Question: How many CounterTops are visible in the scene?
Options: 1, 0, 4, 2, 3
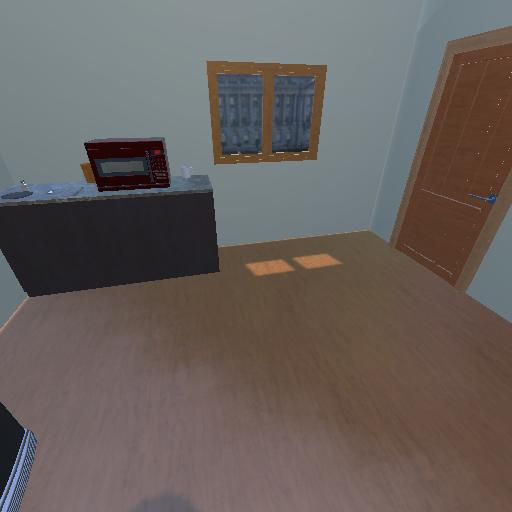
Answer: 1